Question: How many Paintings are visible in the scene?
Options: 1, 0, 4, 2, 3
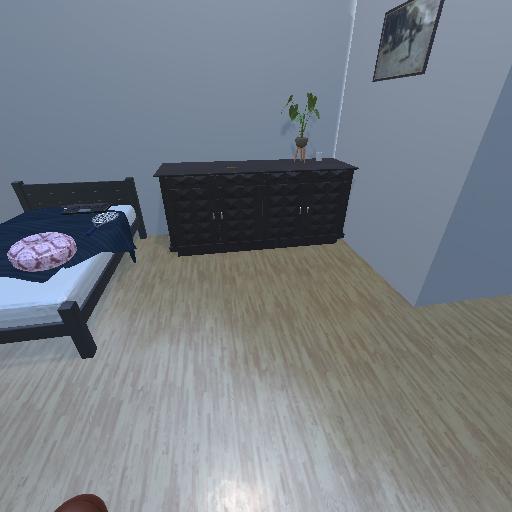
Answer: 1